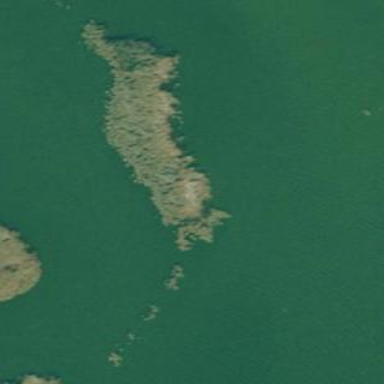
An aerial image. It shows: Islet.